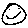
Label: smiley face